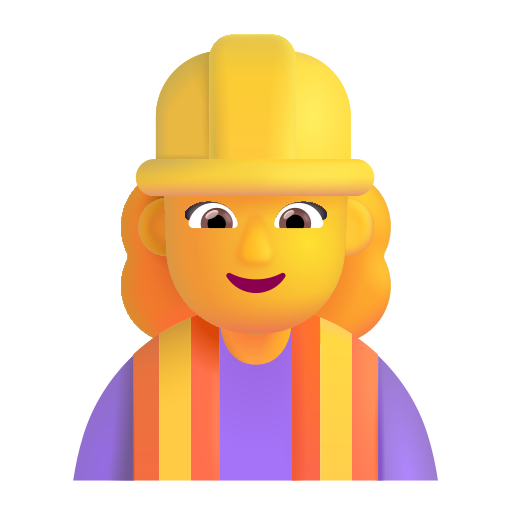
woman construction worker color default